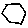
Label: hexagon